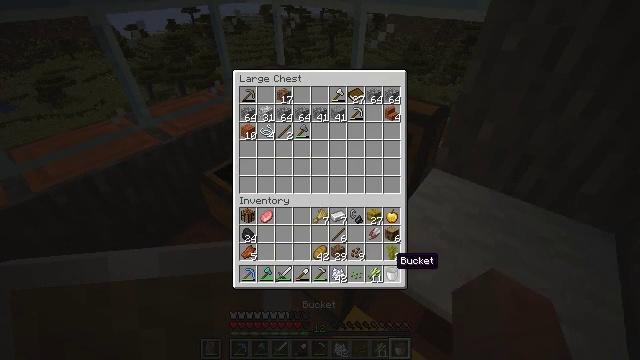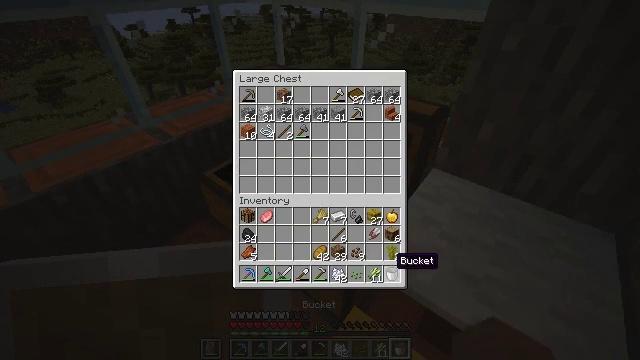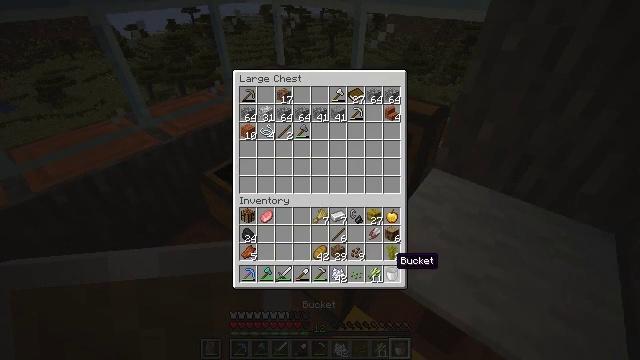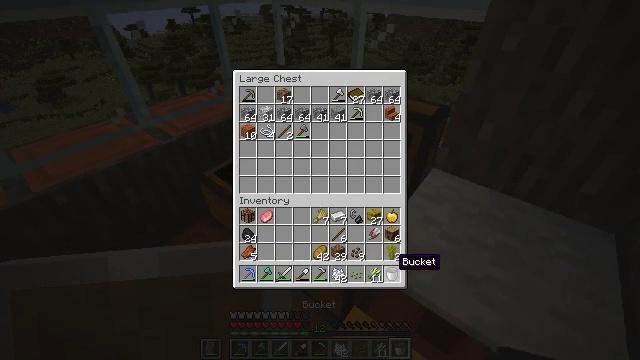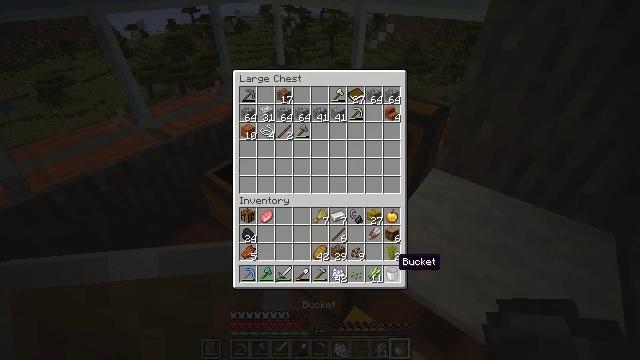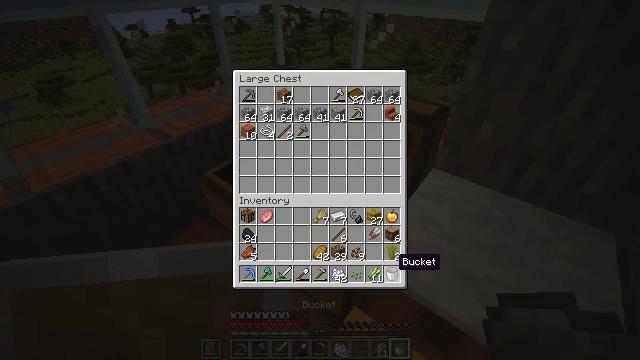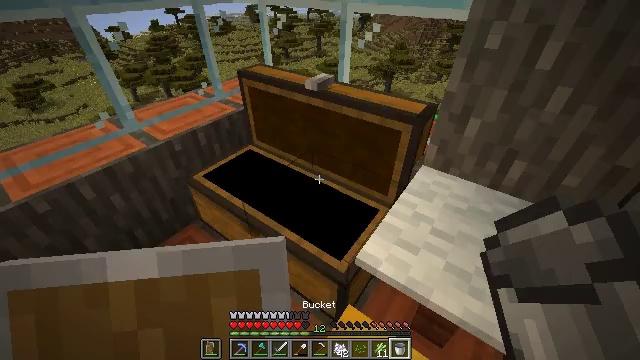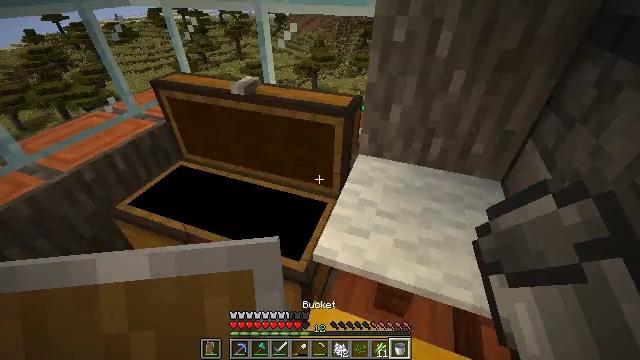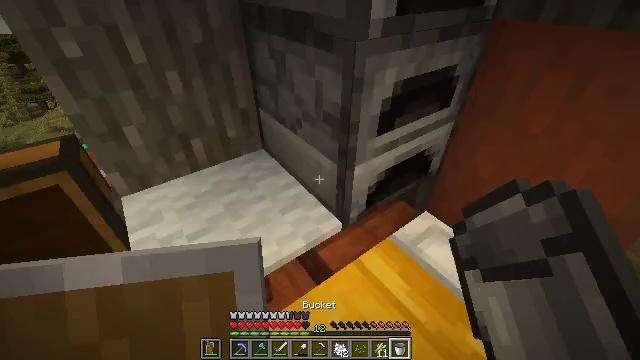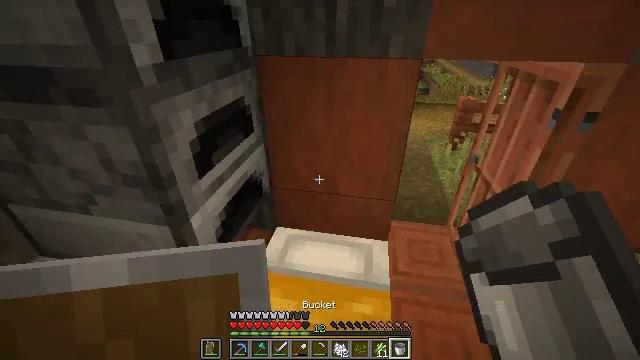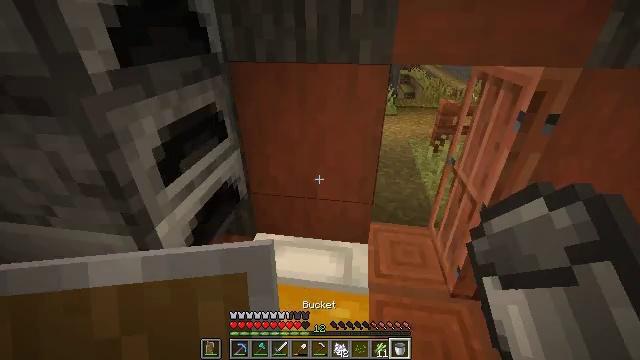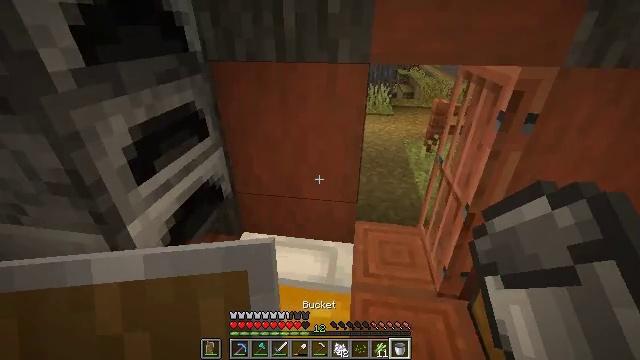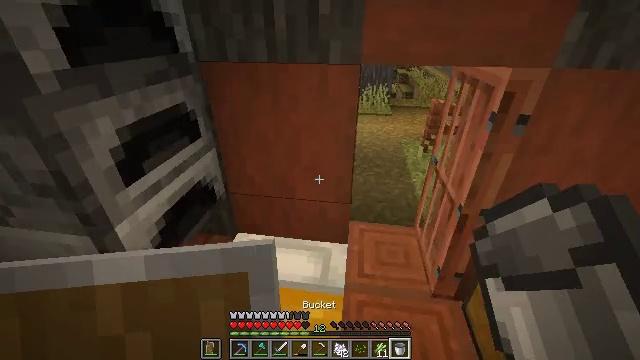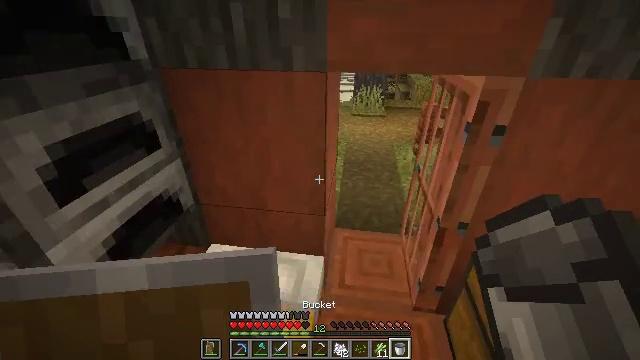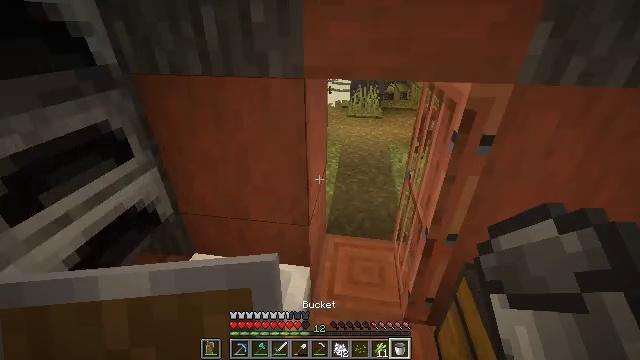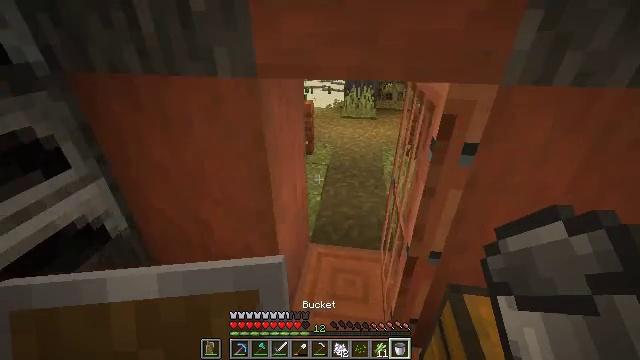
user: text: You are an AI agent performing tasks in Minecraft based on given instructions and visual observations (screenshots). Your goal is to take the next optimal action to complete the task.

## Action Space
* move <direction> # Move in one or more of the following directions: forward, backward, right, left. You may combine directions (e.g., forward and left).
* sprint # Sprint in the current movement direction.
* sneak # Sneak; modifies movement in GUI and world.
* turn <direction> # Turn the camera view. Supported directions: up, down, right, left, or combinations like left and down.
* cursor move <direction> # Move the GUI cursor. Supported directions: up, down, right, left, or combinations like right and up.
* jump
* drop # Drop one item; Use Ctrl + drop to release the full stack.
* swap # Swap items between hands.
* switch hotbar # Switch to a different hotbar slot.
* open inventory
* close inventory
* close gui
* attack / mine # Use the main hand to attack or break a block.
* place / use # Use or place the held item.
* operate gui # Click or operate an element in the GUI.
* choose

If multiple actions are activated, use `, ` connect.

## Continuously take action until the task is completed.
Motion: motion action
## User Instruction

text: Use iron ingots to craft a bucket.
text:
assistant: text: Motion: no_op
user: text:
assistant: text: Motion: no_op
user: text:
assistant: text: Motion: no_op
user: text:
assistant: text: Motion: no_op
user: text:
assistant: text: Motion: no_op
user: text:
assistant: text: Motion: cursor move right, close inventory
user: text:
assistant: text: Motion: turn right, close inventory
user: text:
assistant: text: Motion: turn right, close inventory
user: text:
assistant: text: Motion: turn right and up
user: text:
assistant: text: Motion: move right, turn right
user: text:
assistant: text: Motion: move right
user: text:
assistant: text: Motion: move forward and move right
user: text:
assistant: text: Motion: move forward and move right
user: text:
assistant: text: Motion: move forward and move right
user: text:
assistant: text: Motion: move forward and move right
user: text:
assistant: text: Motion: move forward, turn right and up
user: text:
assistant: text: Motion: move forward
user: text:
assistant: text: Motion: move forward
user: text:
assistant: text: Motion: move forward
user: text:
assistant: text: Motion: move forward, sprint
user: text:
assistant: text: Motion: move forward, sprint
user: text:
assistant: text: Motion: move forward, sprint
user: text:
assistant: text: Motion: move forward, sprint
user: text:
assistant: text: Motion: move forward
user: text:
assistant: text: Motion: move forward
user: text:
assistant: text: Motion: move forward
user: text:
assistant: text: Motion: move forward and move left
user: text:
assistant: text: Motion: move forward and move left
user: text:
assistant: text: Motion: move forward and move left
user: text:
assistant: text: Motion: move forward